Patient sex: F
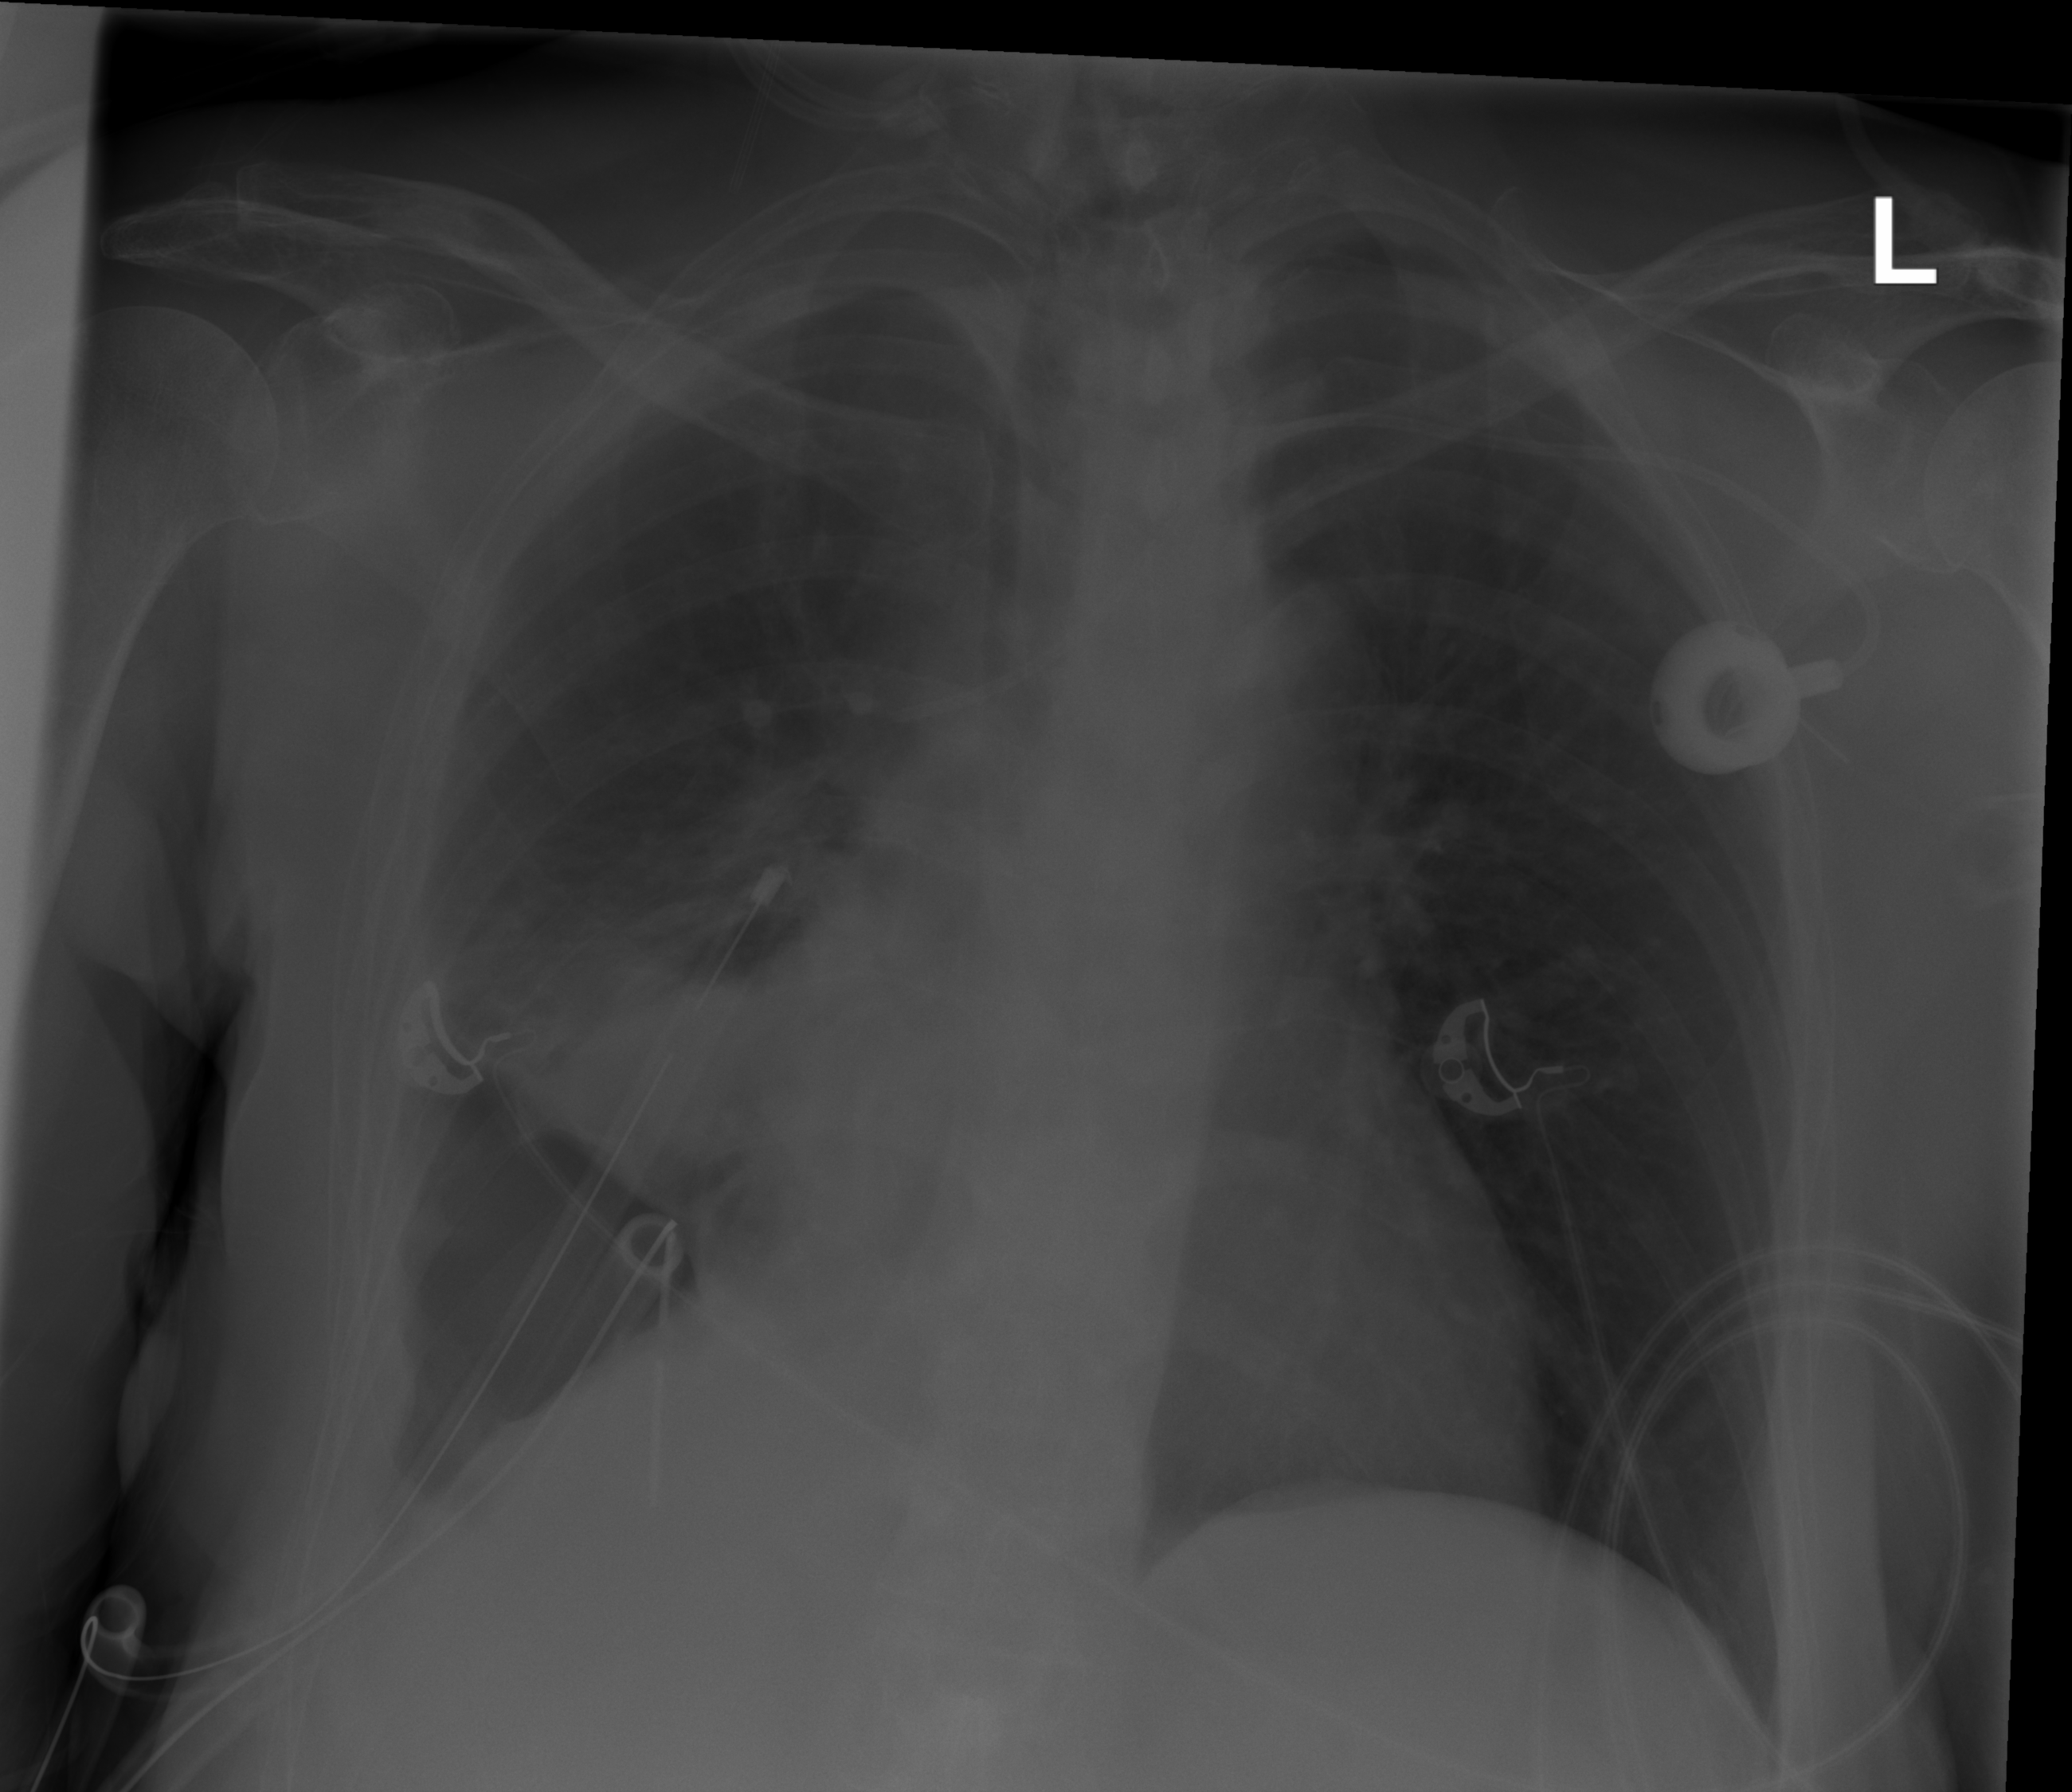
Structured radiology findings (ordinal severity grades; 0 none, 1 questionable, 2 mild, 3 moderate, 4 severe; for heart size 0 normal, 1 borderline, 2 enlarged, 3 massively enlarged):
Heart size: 0
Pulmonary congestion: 0
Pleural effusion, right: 2
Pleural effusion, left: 0
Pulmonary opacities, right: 0
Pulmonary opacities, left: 0
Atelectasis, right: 2
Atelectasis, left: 0